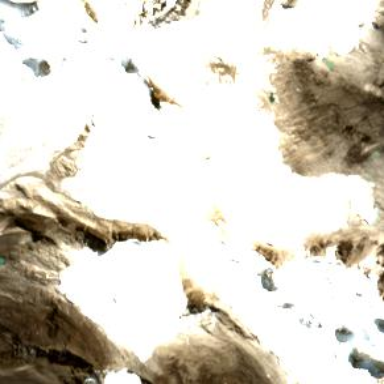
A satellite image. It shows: Stunning view of glacier.